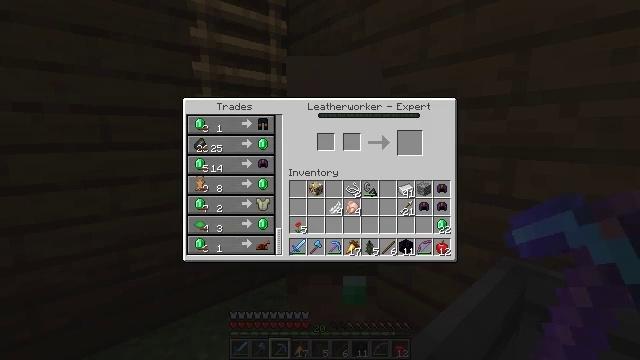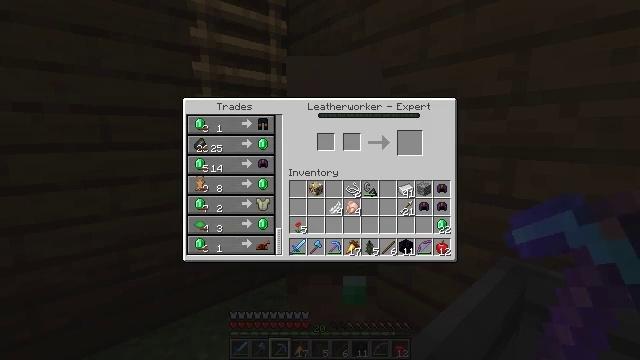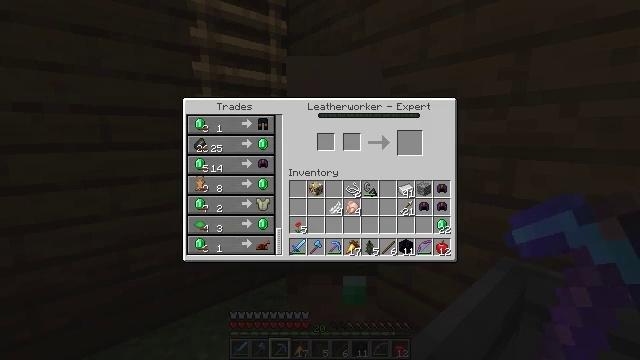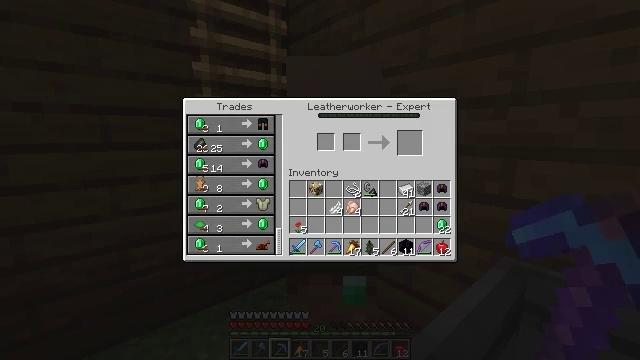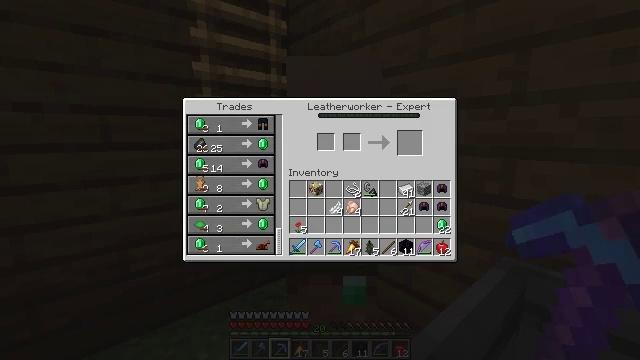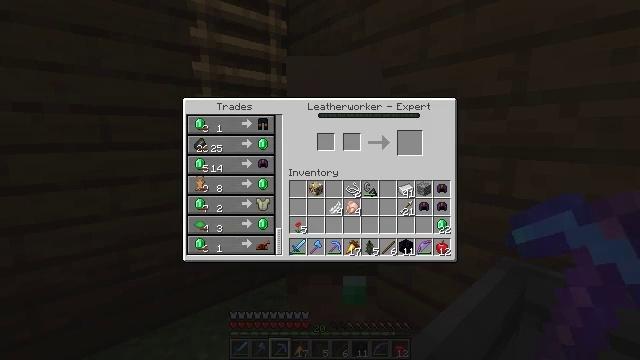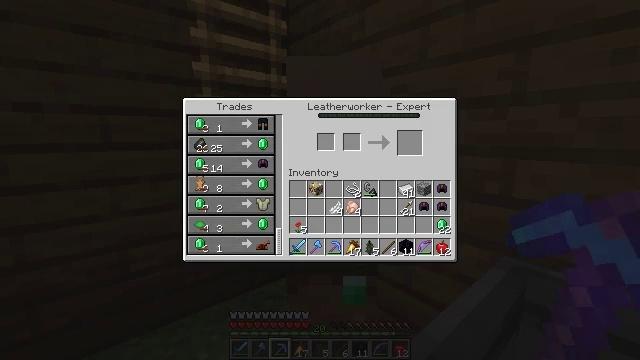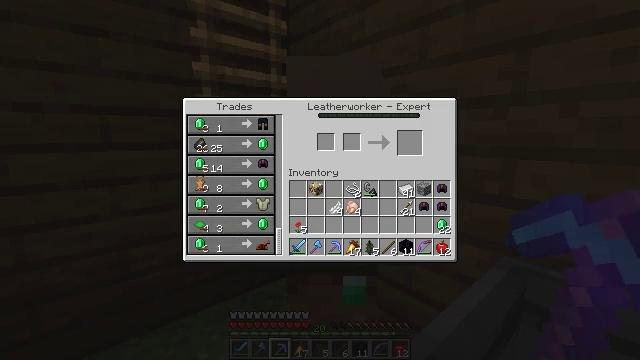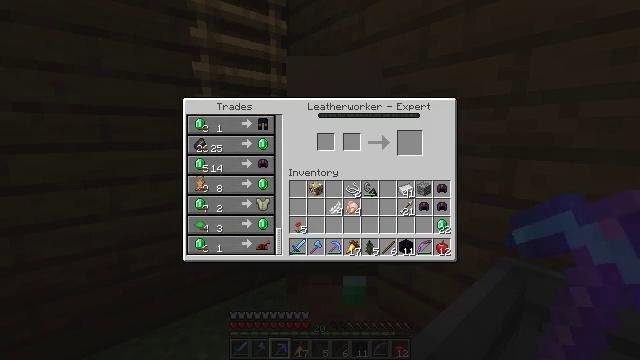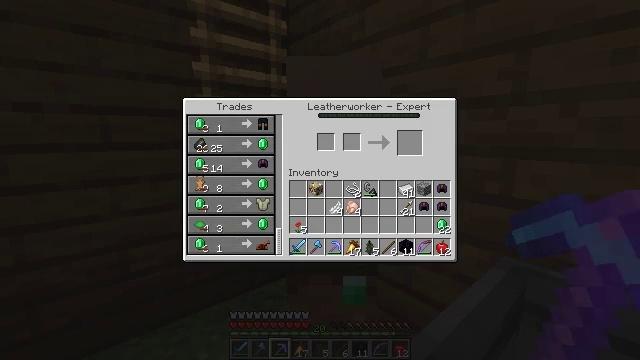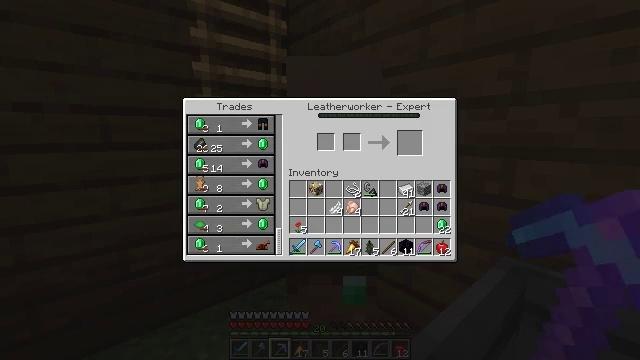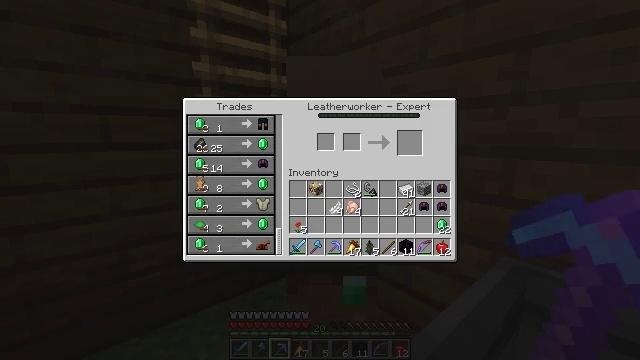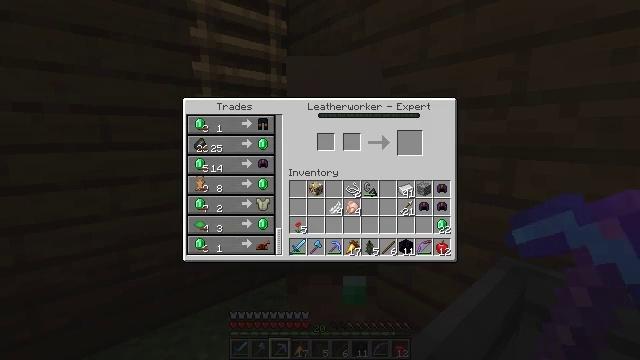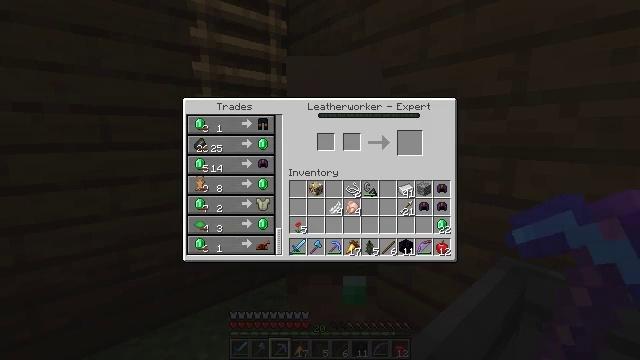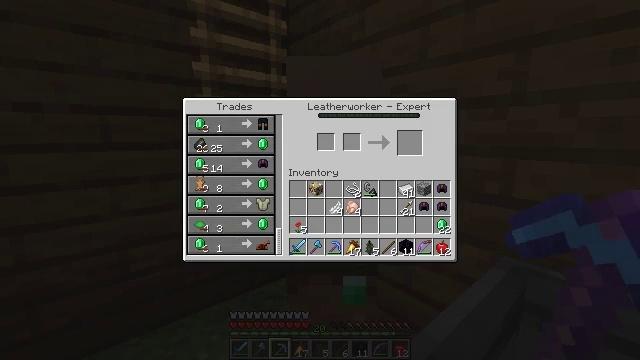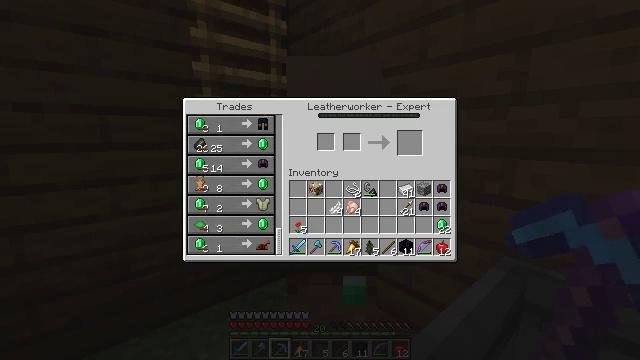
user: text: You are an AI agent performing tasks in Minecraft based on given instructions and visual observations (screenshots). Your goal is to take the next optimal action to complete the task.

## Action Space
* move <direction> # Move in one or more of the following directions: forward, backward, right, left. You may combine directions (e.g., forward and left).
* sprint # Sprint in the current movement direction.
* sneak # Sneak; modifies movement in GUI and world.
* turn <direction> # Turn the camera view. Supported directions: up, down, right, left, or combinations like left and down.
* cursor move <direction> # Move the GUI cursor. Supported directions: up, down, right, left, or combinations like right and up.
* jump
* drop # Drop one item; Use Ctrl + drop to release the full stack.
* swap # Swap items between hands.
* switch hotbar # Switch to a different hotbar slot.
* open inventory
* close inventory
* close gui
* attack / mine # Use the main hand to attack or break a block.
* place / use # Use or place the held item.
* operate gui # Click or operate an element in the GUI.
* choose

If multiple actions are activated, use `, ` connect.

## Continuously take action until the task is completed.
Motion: motion action
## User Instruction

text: Combine leather in the crafting grid to get leather horse armor.
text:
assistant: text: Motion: no_op
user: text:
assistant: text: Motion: no_op
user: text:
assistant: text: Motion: no_op
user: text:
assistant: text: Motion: no_op
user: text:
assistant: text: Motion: no_op
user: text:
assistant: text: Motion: no_op
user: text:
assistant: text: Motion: no_op
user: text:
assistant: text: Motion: no_op
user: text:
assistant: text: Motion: no_op
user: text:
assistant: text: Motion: no_op
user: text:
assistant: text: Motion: no_op
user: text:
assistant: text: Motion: no_op
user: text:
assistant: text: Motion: no_op
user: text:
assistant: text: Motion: no_op
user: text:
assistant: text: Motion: no_op
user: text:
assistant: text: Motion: no_op
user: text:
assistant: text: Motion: no_op
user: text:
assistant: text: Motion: no_op
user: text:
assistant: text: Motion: no_op
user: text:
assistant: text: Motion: no_op
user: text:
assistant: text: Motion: no_op
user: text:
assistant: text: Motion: no_op
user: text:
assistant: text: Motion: no_op
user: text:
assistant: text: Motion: no_op
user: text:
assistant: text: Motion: no_op
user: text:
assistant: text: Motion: no_op
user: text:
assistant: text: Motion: no_op
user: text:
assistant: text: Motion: no_op
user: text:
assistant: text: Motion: no_op
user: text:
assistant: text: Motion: no_op